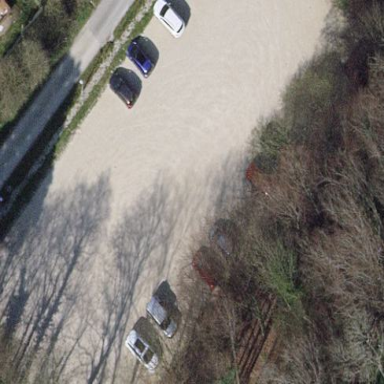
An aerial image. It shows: Parking area with fine gravel surface.